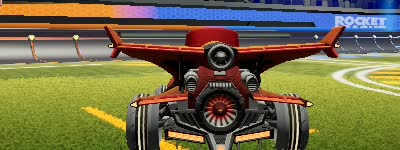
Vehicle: aftershock